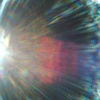
Label: sunburn